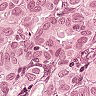
Metastatic tissue present: yes